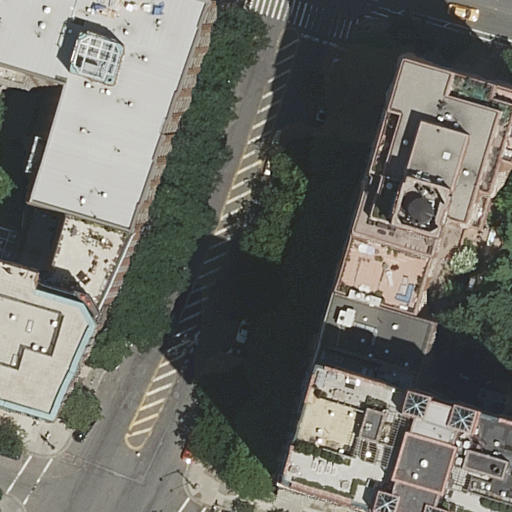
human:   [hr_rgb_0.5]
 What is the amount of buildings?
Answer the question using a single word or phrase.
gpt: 4

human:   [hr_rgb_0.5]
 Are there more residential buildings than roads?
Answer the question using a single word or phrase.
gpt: no

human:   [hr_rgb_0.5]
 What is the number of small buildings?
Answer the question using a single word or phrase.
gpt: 0

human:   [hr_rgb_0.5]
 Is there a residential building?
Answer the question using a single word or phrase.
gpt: yes

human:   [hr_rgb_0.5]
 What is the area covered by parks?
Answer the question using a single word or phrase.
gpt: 2024m2

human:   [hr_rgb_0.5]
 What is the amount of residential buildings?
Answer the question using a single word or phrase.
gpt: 4

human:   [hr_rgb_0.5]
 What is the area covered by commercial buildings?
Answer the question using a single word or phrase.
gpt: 0m2

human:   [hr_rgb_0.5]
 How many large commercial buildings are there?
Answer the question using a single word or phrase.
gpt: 0

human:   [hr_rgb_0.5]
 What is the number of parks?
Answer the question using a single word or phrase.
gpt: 1

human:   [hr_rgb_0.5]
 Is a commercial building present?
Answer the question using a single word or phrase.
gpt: no

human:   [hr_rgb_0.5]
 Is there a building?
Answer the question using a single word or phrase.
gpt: yes

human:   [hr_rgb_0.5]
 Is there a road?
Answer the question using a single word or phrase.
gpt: yes

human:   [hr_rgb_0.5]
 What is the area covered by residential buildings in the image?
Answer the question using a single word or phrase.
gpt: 4627m2

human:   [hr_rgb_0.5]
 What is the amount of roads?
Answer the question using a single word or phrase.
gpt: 14

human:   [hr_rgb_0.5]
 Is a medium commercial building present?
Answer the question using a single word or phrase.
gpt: no

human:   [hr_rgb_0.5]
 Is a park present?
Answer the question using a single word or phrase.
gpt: yes

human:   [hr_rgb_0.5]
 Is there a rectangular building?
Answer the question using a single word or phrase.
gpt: yes

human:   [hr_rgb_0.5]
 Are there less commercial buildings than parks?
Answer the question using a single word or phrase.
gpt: yes

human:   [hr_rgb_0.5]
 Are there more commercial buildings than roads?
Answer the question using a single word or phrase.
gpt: no

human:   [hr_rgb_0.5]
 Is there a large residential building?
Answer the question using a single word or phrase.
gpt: yes

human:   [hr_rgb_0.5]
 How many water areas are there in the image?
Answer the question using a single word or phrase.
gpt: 0

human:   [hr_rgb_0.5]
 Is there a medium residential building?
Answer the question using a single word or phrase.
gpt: yes

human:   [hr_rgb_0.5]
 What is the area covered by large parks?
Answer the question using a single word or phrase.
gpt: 2024m2

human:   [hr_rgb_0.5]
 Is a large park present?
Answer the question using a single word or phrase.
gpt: yes

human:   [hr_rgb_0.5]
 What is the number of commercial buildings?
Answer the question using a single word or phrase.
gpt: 0

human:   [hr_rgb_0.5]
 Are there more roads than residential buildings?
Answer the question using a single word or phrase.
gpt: yes

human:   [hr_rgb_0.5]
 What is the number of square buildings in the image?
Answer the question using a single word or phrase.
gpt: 0

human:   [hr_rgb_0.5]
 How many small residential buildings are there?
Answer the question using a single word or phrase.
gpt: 0

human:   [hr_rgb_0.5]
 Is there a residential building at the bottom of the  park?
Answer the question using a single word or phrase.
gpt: no

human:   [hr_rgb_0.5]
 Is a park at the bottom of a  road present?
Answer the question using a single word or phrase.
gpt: yes

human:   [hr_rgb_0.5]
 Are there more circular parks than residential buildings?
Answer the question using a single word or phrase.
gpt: no

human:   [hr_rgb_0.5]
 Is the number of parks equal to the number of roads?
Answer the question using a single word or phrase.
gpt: no

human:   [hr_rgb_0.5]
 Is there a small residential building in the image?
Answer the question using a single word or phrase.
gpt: no

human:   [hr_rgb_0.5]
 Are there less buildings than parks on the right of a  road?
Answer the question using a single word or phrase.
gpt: no

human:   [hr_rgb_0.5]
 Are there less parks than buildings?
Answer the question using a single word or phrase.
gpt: yes

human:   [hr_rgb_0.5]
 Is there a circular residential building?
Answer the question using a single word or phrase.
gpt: no

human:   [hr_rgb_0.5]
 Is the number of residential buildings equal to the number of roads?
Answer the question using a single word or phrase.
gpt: no

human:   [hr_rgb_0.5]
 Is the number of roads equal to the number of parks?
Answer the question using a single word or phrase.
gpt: no

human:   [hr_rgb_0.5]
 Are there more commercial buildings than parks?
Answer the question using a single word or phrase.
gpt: no

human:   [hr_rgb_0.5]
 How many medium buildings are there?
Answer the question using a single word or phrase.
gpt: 1

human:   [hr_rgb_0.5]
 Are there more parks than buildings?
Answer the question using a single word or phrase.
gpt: no

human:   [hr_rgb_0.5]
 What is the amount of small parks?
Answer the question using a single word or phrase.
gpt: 0

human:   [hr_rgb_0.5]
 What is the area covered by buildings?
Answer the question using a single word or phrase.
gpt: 4627m2

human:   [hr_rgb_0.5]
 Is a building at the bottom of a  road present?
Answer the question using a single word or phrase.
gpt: yes

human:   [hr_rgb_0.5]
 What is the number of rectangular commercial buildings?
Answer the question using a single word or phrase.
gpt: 0

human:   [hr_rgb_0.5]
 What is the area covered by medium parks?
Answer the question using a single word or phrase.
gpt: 0m2

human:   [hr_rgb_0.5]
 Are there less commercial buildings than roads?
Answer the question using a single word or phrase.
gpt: yes

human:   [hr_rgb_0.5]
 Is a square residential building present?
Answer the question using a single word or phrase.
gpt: no

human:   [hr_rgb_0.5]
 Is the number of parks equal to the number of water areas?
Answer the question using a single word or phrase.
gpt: no

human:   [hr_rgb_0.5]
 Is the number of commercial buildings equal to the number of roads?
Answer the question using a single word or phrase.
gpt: no

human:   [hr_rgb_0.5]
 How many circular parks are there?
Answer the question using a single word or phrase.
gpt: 0

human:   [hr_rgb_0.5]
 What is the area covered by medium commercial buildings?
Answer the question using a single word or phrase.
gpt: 0m2

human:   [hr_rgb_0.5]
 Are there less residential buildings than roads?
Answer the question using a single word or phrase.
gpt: yes

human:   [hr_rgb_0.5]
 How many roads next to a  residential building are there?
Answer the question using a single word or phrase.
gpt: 14

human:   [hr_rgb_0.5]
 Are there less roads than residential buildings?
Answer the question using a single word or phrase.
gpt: no

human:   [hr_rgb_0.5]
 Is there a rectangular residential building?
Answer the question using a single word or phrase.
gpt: yes

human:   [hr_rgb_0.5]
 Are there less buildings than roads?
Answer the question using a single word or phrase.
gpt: yes

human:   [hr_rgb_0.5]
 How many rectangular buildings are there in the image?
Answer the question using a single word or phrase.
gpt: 3

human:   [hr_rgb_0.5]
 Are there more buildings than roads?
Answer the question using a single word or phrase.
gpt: no

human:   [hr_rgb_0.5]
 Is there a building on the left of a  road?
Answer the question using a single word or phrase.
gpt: yes

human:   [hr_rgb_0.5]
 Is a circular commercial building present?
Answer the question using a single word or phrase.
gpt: no

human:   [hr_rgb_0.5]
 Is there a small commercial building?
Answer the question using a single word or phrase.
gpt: no

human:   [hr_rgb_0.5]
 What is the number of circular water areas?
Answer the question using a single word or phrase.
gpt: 0

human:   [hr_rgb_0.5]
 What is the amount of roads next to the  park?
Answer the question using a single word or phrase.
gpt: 14